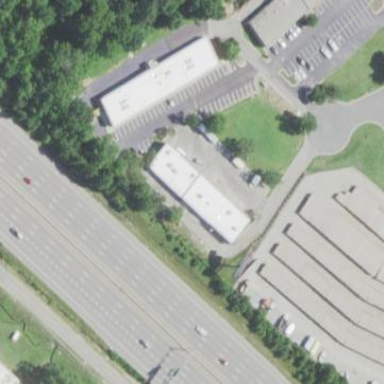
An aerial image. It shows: Commercial building.